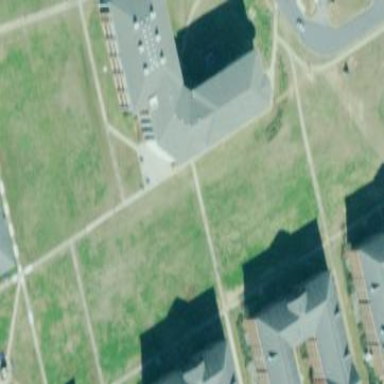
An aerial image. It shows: University building.